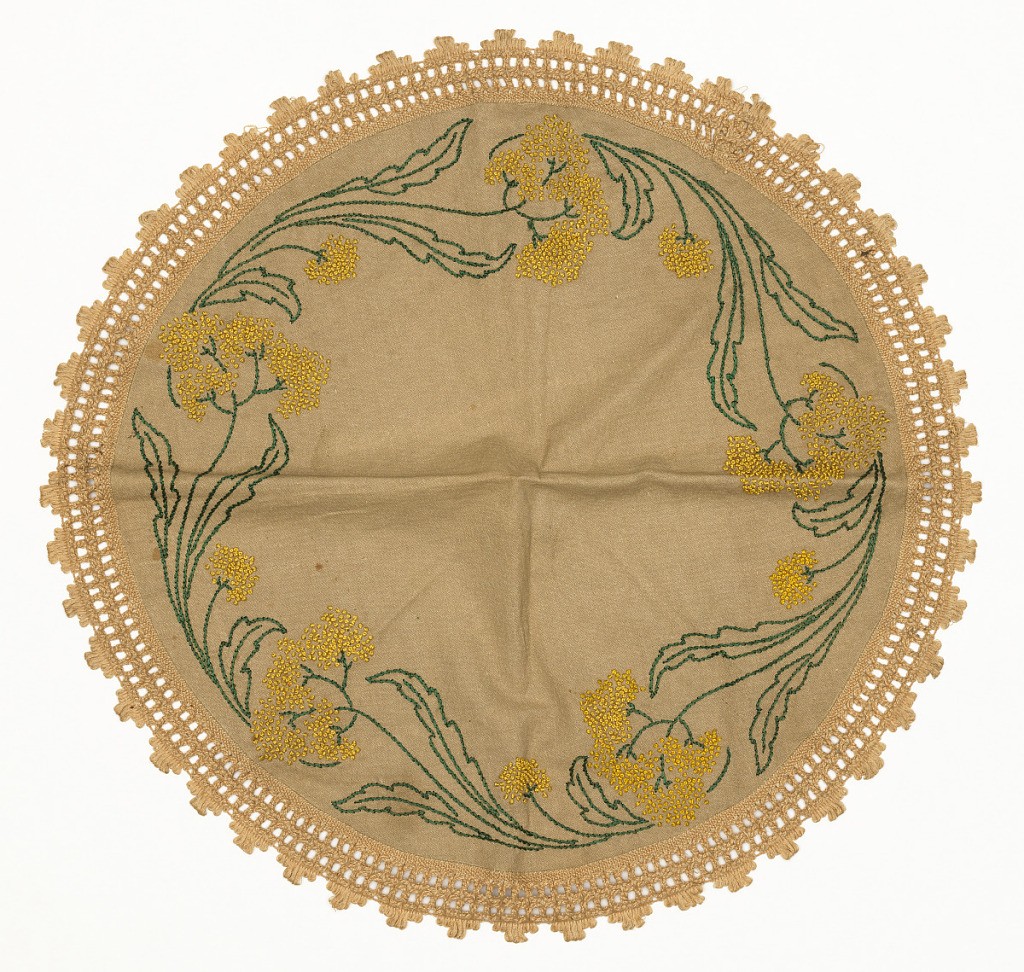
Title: Table round
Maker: Unknown
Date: ca. 1908
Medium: cotton, rayon Technique: stem and knot stitches embroidered on plain weave, machine-made trim
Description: Light brown table round with an embroidered border of yellow flowers and dark green leaves. Yellow flowers are made from knot stitches while leaves and stems are embroidered using stem stitches in dark green. Matching light brown border trim.